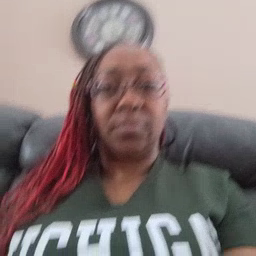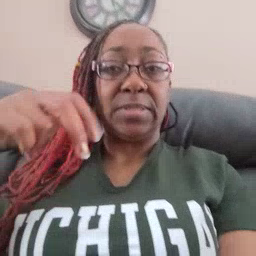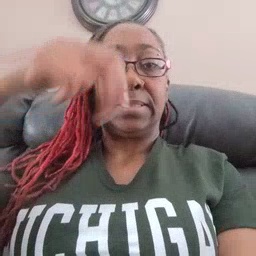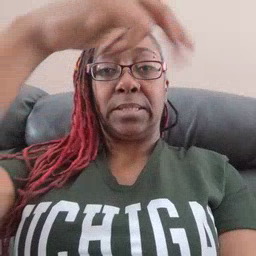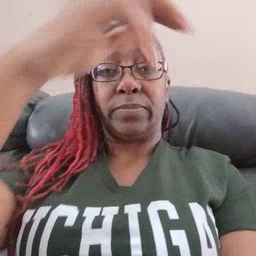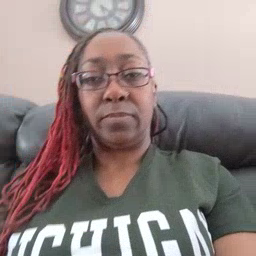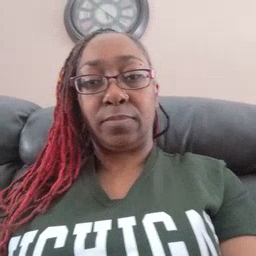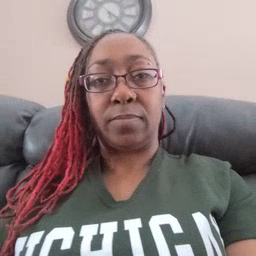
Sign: stairs